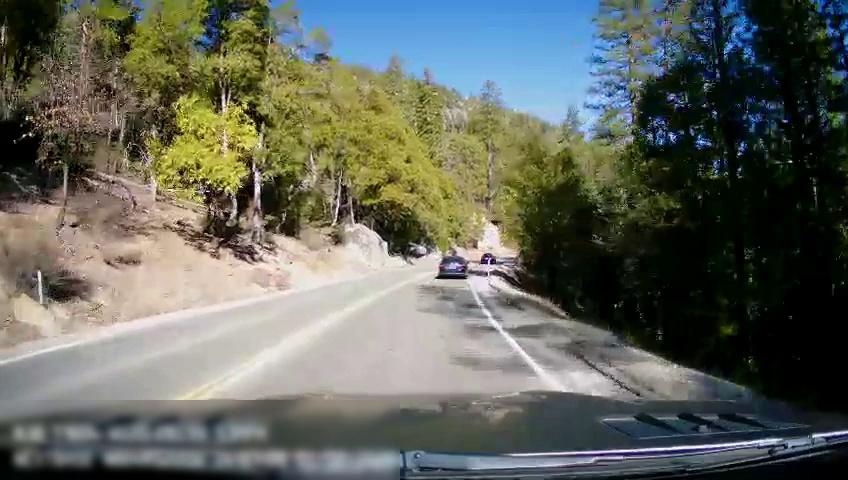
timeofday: Day
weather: Sunny
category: Drivable Space
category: Vehicles | Car
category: Vehicles | Car
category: Lanes | Opposite Lane
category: Lanes | Opposite Lane
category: Lanes | Current Lane
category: Lanes | Current Lane